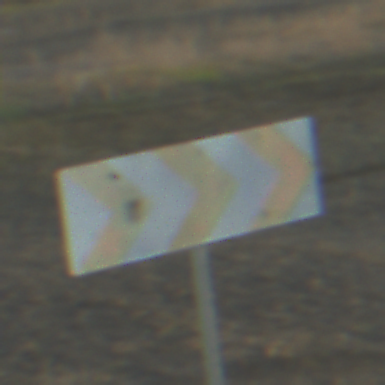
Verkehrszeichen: RichtungstafelnInKurvenGrossLinks
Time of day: SunriseSunset
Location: Outdoor (Nature)
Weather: PartlyCloudy
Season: NotSpecified
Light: Natural